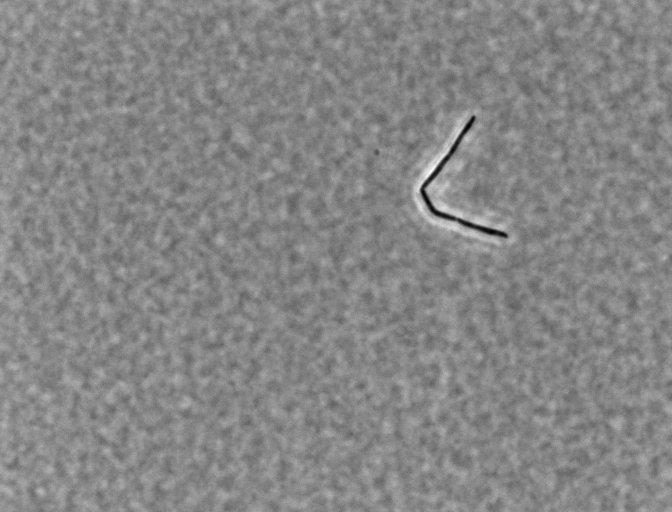
Bacillus subtilis